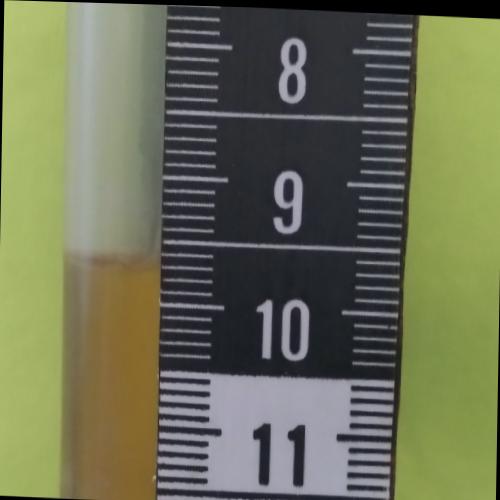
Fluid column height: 9.7 cm